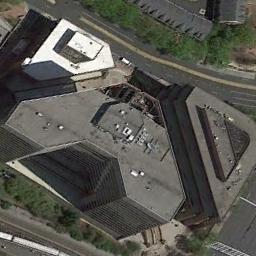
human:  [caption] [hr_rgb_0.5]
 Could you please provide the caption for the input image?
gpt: There is only one tall building in the picture .

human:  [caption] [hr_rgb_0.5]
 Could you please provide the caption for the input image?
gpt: A commercial area with three buildings is surrounded by some roads .

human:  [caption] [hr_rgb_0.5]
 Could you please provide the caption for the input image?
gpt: The commercial area is next to many roads .

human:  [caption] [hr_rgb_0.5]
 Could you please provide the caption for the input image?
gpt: In a business district there are several tall buildings of different shapes and several roads and many trees .

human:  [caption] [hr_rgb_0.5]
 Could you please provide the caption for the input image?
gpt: There are two gray buildings and a white building on a commercial area .